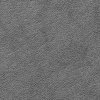
Atmospheric dust classification: not_dusty